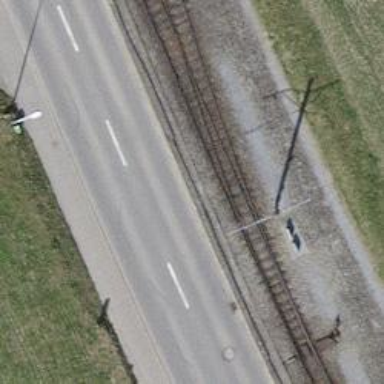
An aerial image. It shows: Narrow-gauge railway track electrified by contact line.